Interaction volume radius: 5 \u00c5
Interaction volume height: 10 \u00c5
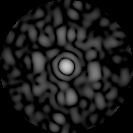
Disorder parameter: 0.8201